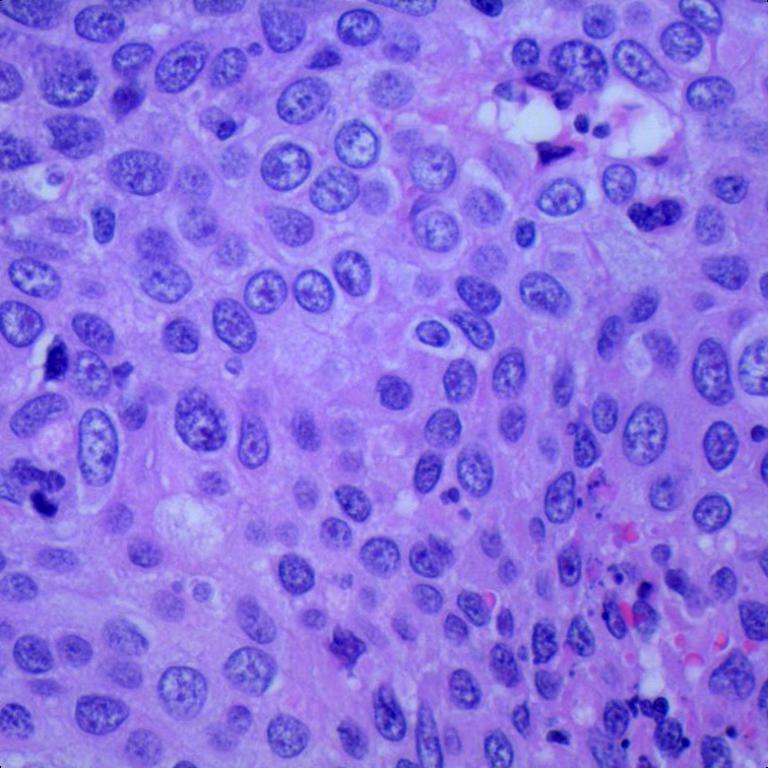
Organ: lung
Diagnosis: squamous carcinomas